Aerial crown-view tile of a tropical tree (Barro Colorado Island, Panama), acquired 20250217:
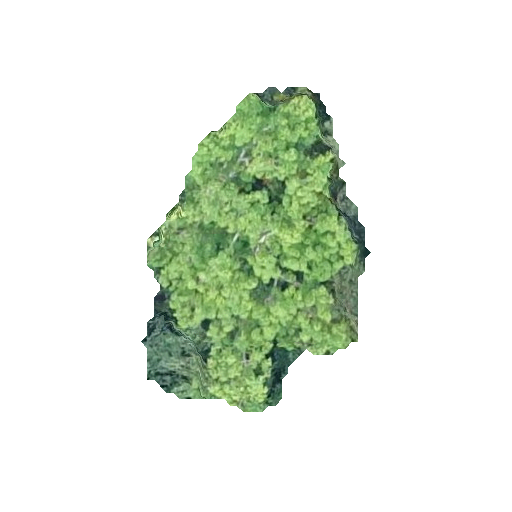
Species: Lonchocarpus heptaphyllus
GBIF accepted scientific name: Lonchocarpus heptaphyllus
Crown area: 75.345 m²